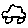
Label: car